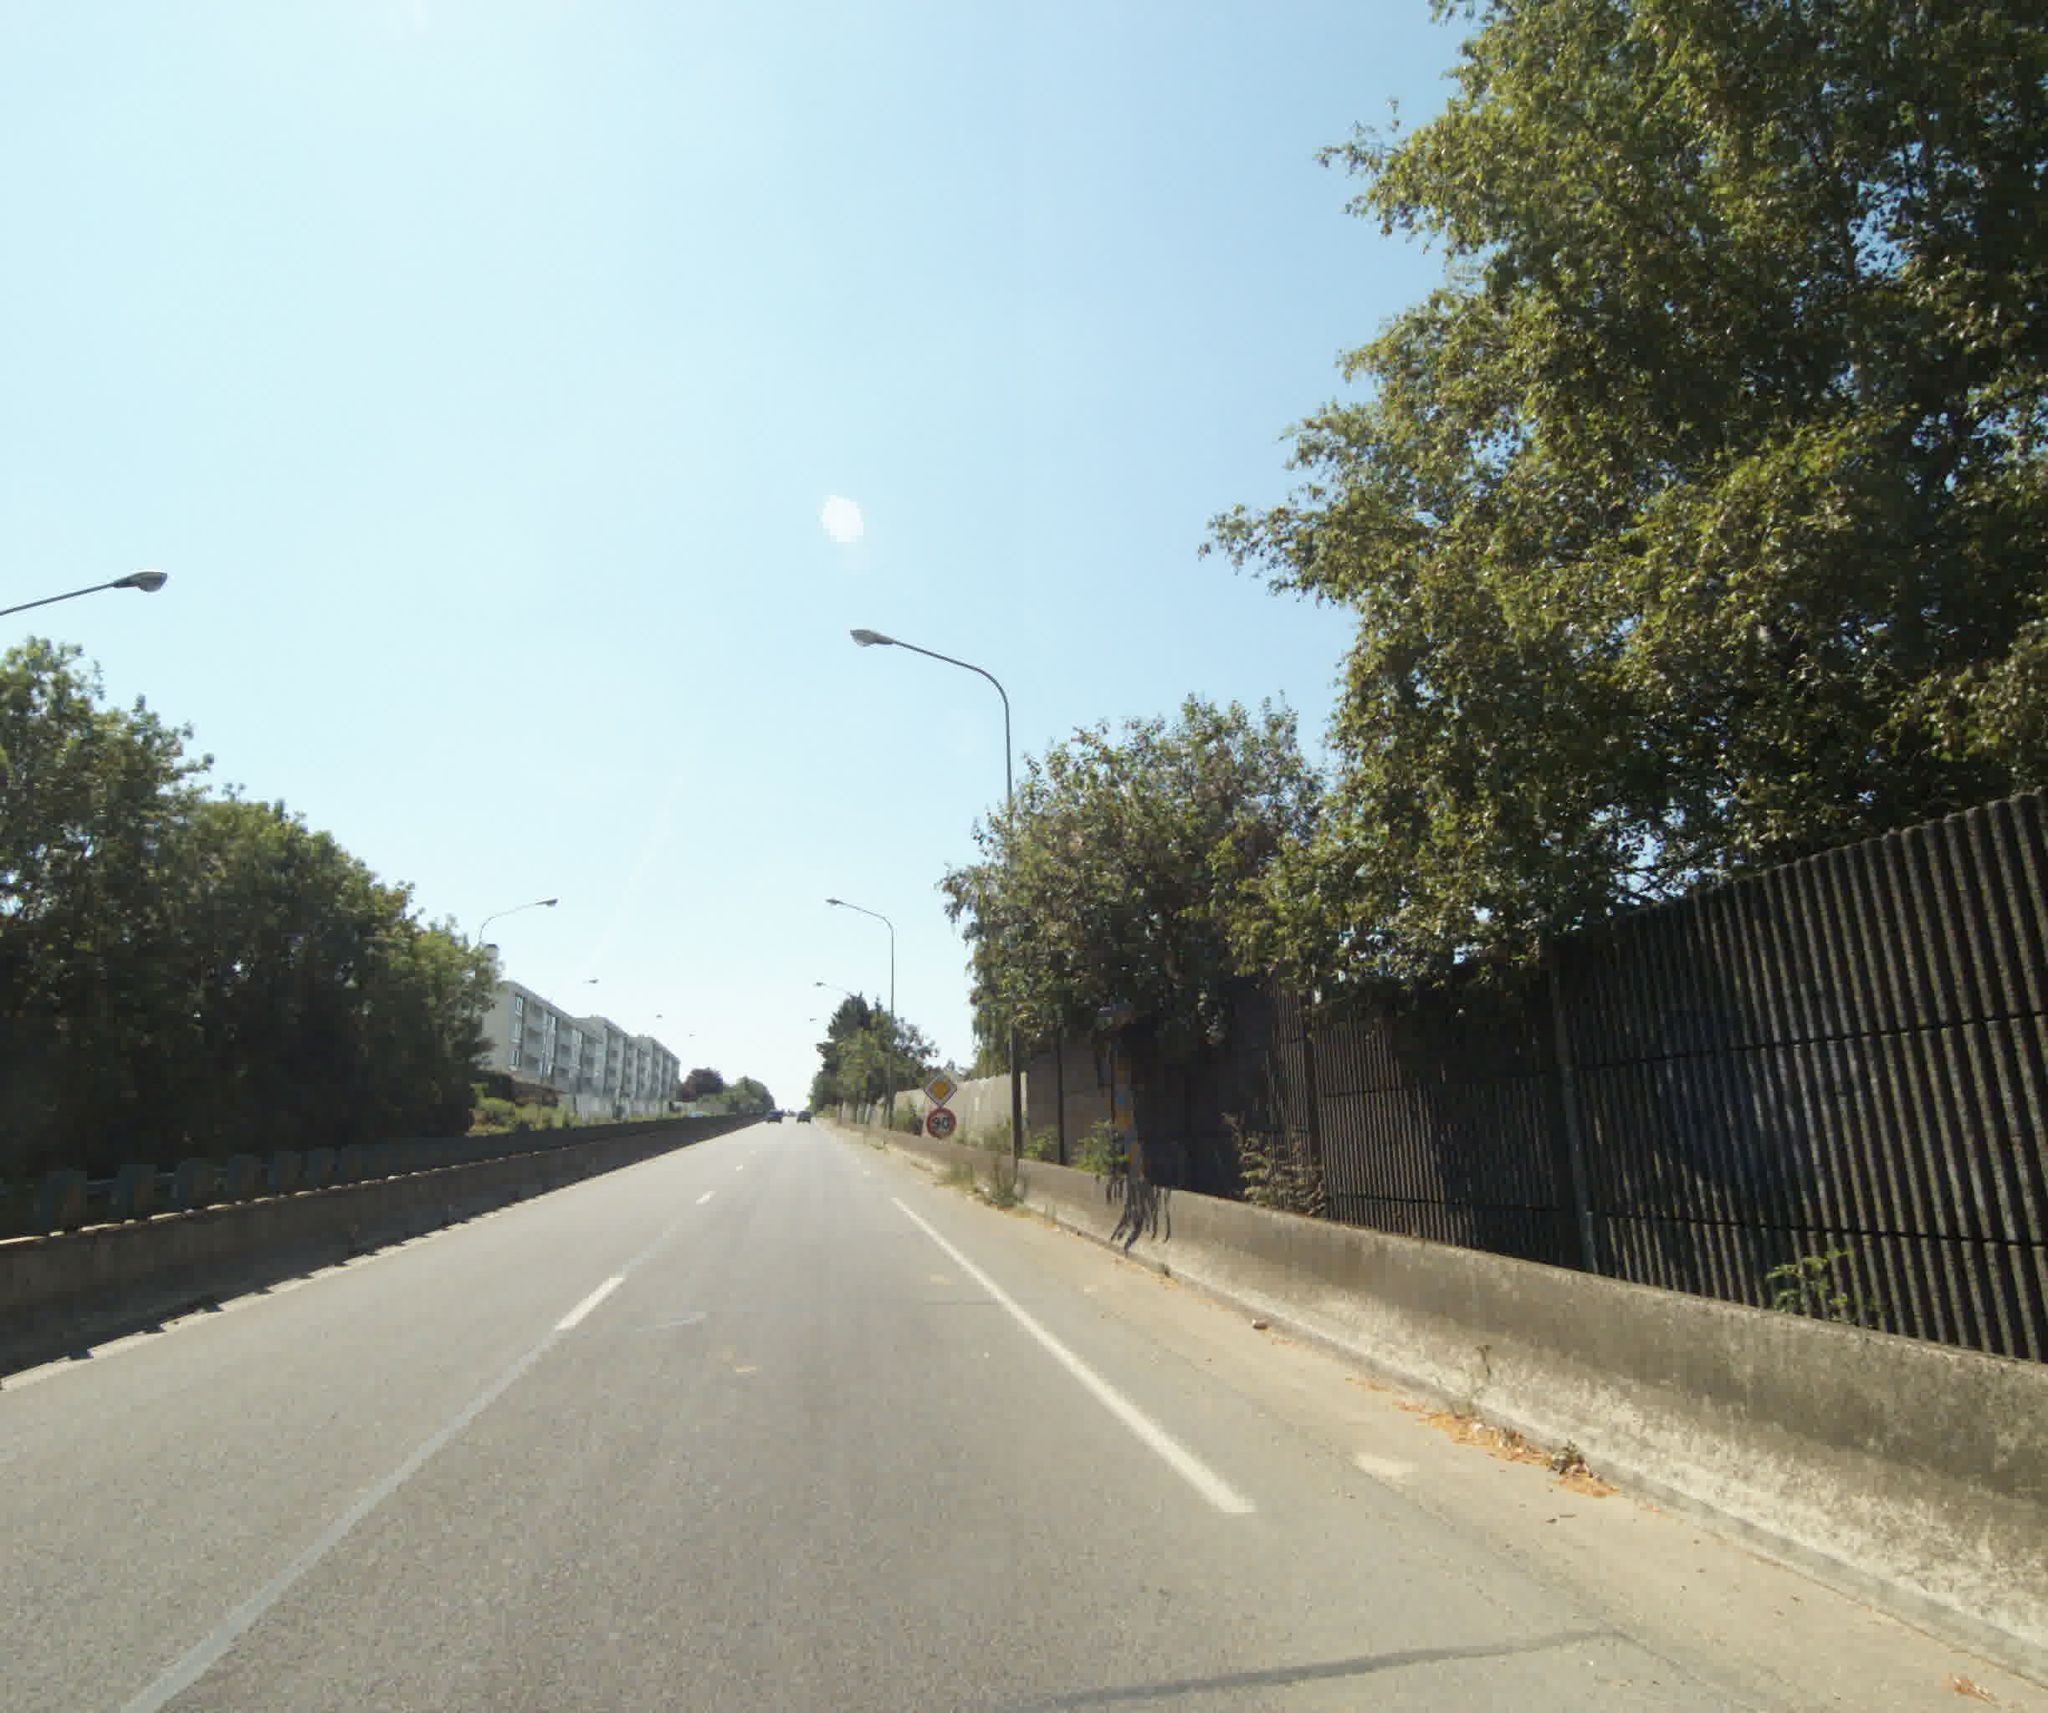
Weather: clear
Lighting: day
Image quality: good
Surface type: driving surface
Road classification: primary, trunk
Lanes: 2, 3, 1
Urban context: urban centre
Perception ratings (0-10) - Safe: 0.89, Lively: 1.18, Beautiful: 4.92, Boring: 4.32, Depressing: 4.18, Wealthy: 3.45